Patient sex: F
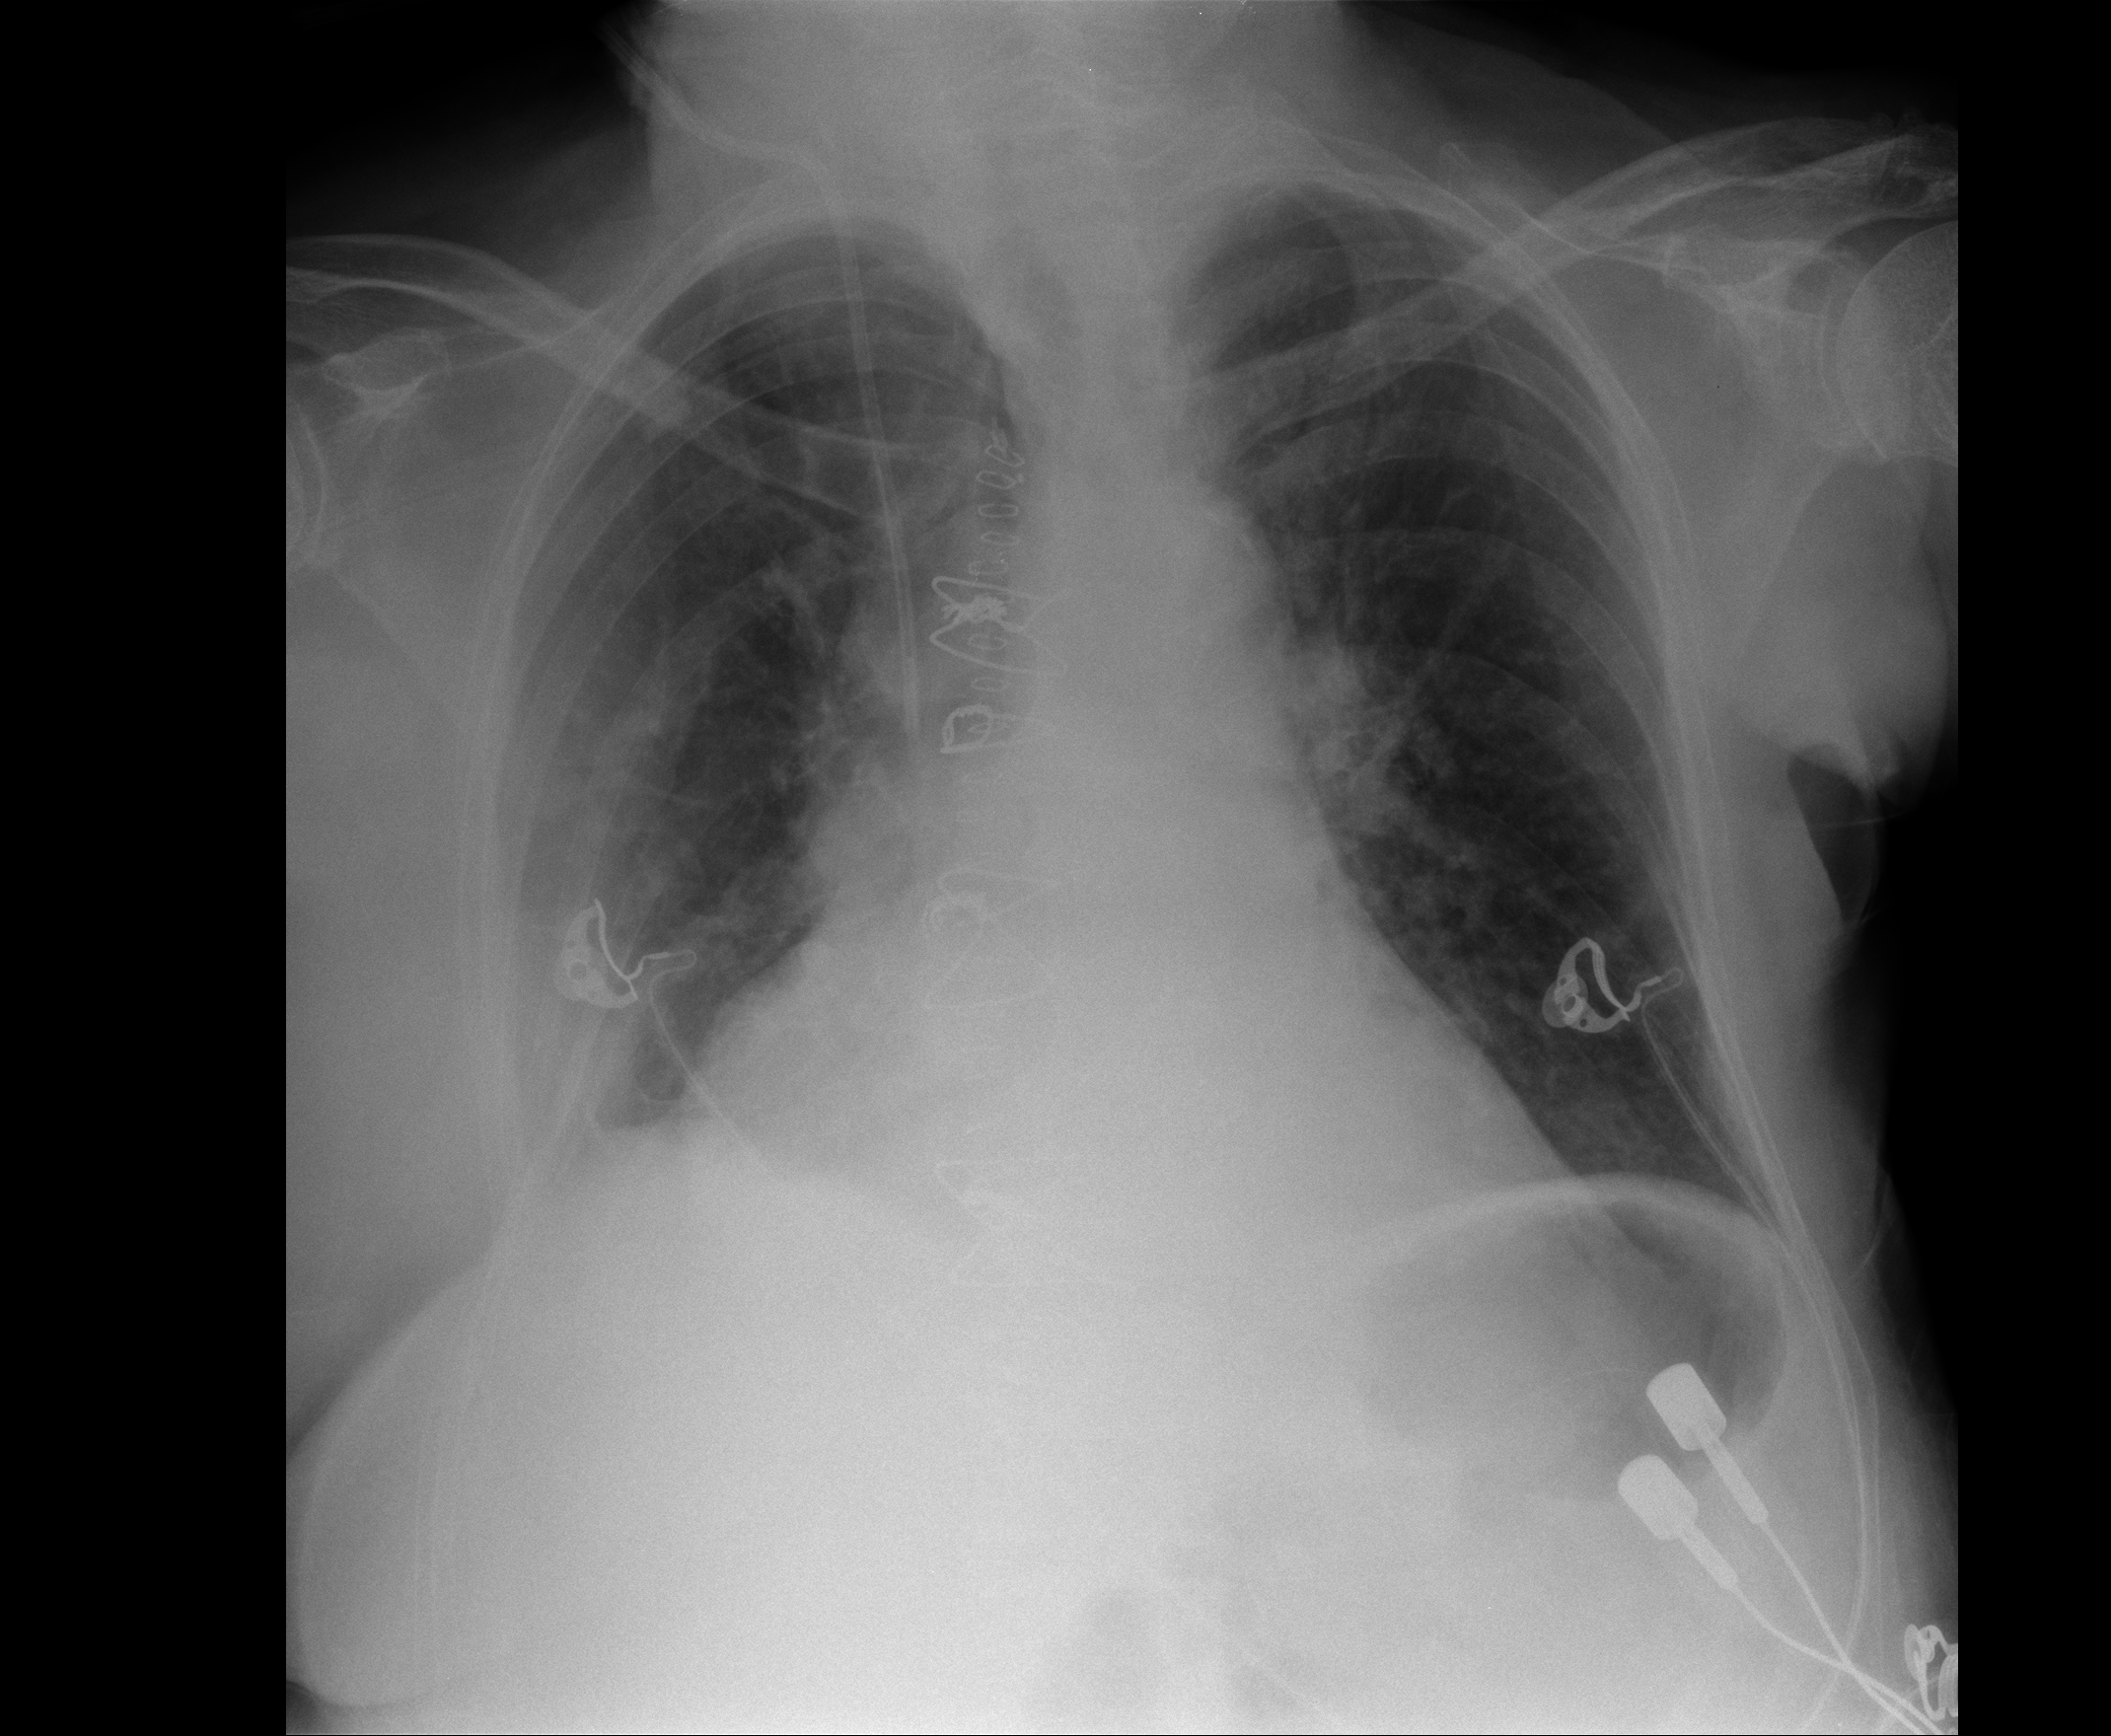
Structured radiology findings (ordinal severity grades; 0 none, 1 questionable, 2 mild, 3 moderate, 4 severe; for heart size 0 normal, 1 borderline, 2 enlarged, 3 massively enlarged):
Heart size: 2
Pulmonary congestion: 2
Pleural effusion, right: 1
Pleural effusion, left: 0
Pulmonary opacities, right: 0
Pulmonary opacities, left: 0
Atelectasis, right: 2
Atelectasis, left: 0